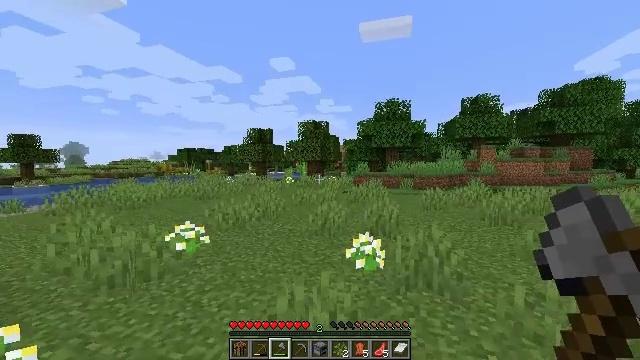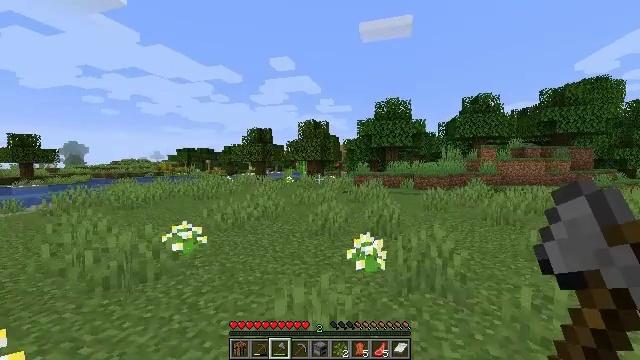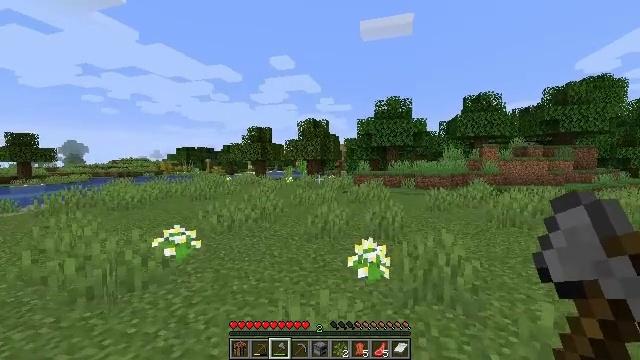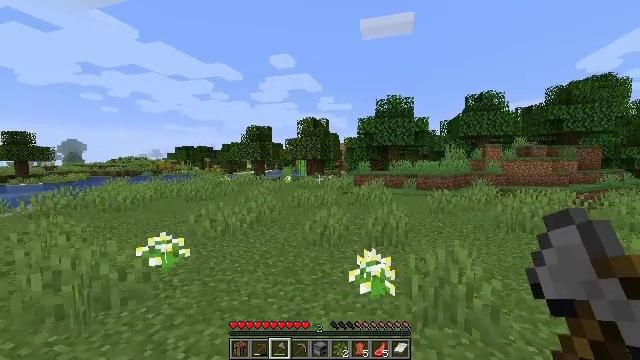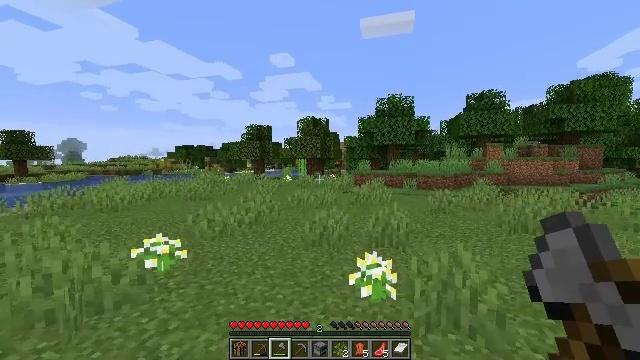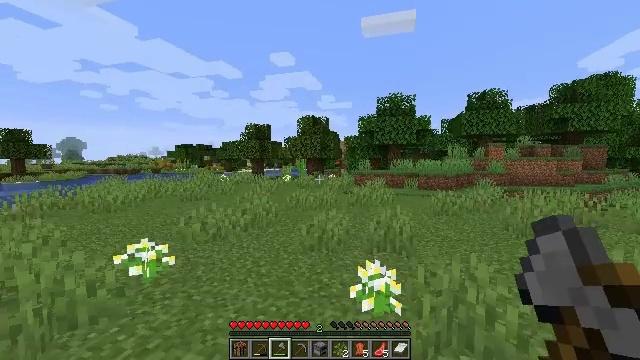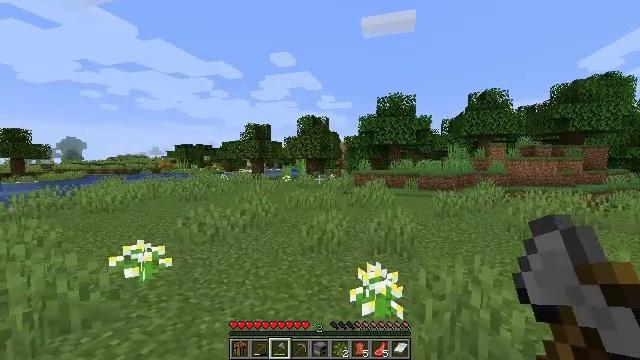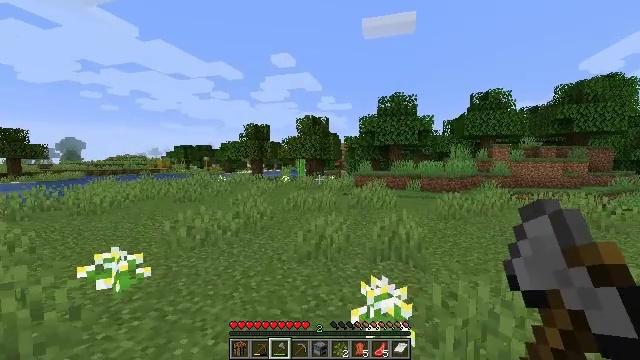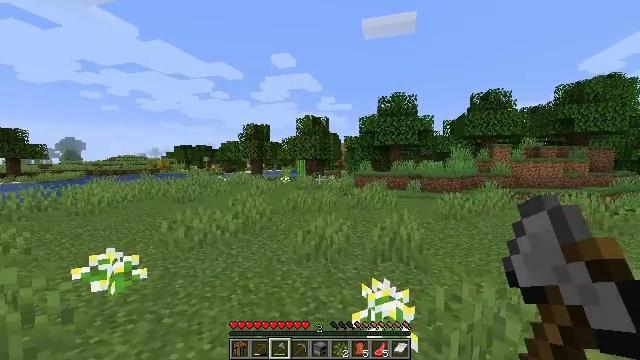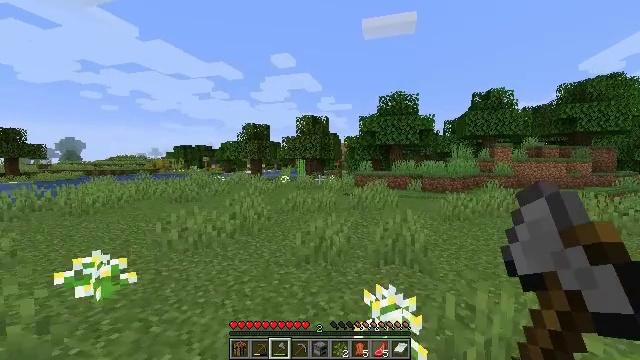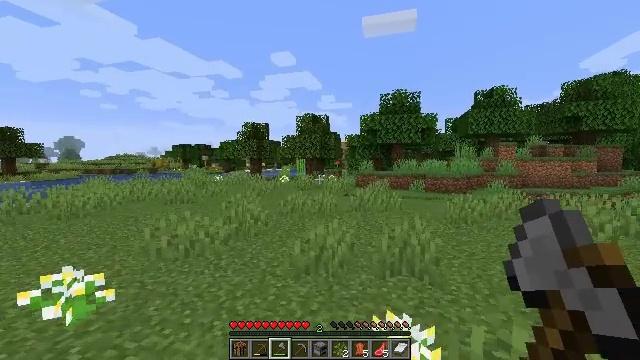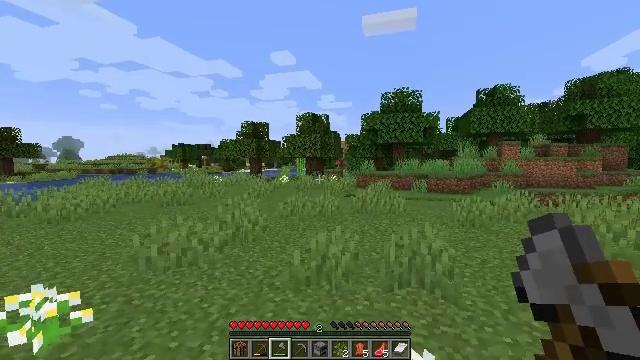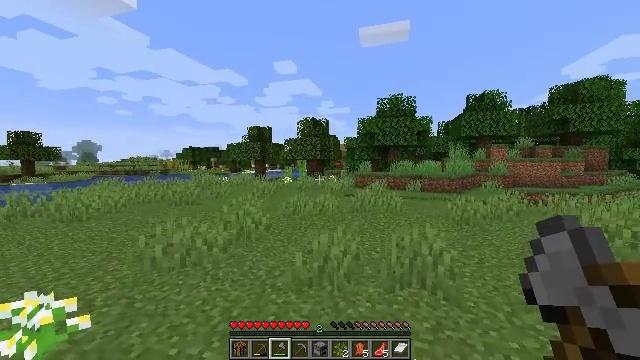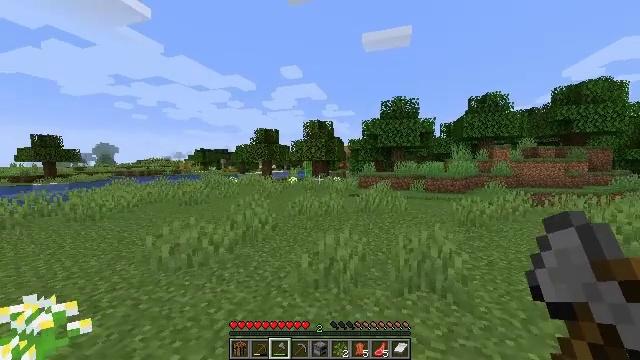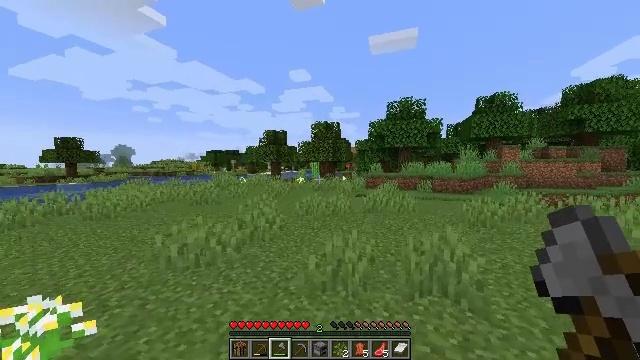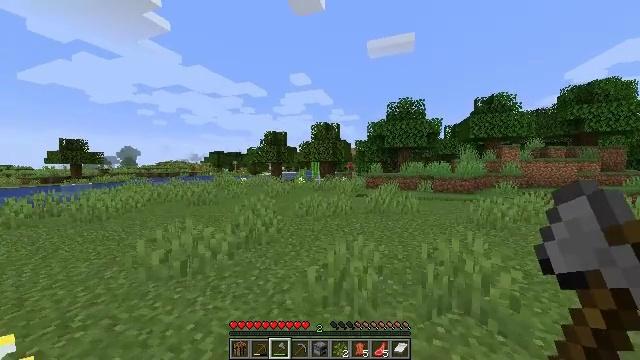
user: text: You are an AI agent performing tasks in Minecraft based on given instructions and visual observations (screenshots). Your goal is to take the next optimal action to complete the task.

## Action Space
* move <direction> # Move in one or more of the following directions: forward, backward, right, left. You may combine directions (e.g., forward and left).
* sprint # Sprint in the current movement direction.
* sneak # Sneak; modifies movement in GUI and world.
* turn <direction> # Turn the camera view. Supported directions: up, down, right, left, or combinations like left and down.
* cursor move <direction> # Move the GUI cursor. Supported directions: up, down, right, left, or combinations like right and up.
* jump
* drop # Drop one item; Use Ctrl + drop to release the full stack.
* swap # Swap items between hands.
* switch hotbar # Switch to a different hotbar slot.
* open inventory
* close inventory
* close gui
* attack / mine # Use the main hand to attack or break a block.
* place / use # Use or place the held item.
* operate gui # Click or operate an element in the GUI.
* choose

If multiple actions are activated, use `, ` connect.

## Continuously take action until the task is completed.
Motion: motion action
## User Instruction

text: Gather sugar cane for crafting.
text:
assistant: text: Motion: move forward
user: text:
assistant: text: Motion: move forward
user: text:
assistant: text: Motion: move forward
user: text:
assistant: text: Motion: move forward
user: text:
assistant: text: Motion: move forward
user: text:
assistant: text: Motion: move forward
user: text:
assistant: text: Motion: move forward
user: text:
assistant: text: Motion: move forward
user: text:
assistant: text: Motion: move forward
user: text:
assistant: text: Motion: move forward
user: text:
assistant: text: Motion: move forward, sprint
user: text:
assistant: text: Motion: move forward, sprint
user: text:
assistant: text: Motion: move forward, sprint, turn left
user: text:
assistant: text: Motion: move forward, sprint, turn left
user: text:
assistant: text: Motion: move forward, sprint
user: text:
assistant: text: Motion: move forward, sprint
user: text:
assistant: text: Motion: move forward, sprint
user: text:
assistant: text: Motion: move forward, sprint
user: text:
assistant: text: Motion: move forward, sprint
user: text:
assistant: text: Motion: move forward, sprint
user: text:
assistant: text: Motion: move forward, sprint
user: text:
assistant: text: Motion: move forward, sprint
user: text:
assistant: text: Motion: move forward, sprint
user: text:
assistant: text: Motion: move forward, sprint, turn left
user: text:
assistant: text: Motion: move forward, sprint, turn left
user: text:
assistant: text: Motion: move forward, sprint
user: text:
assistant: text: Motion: move forward, sprint
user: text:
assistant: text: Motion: move forward, sprint
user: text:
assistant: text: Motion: move forward, sprint
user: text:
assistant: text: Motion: move forward, sprint